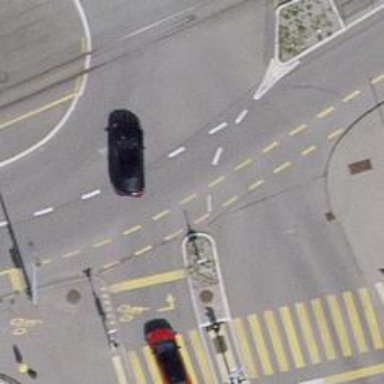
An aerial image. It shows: Road with traffic signals.